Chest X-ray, PA view. Patient: 10 years old, sex F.
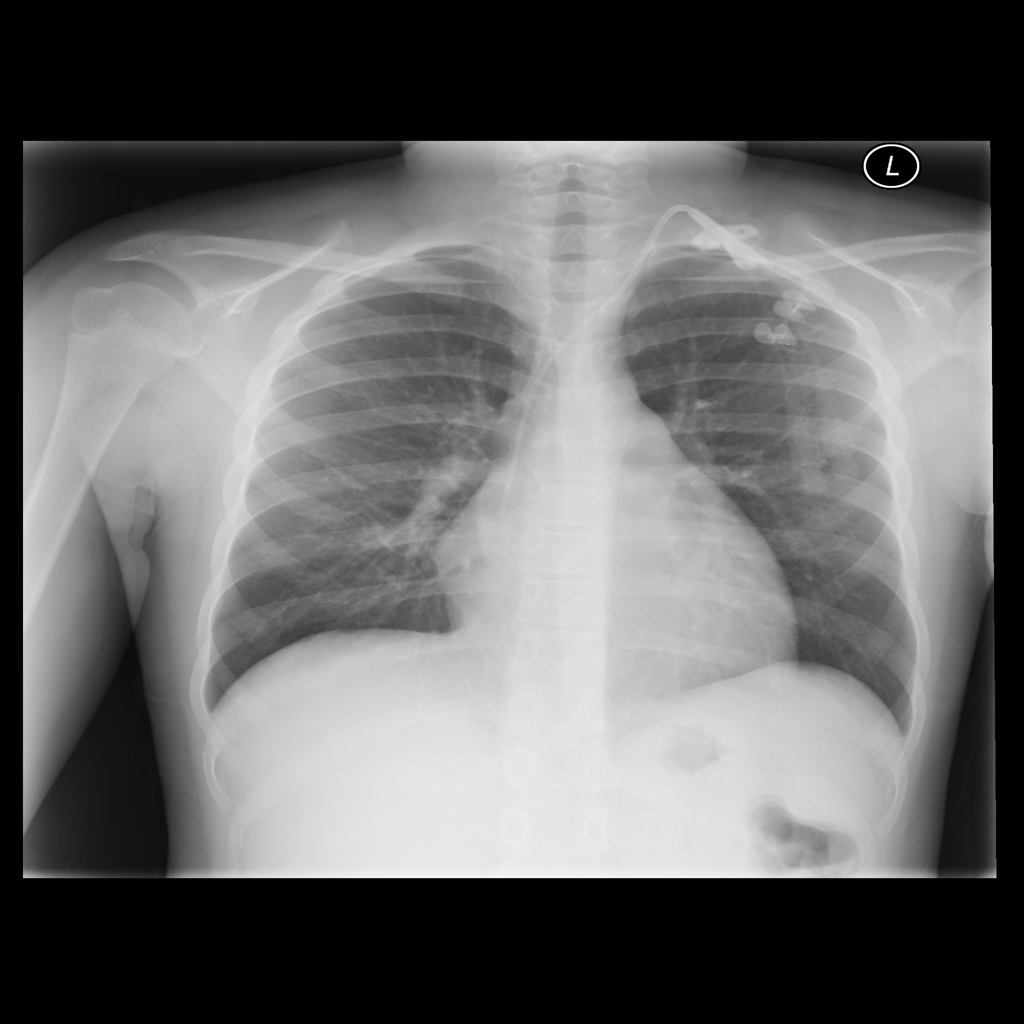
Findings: No Finding